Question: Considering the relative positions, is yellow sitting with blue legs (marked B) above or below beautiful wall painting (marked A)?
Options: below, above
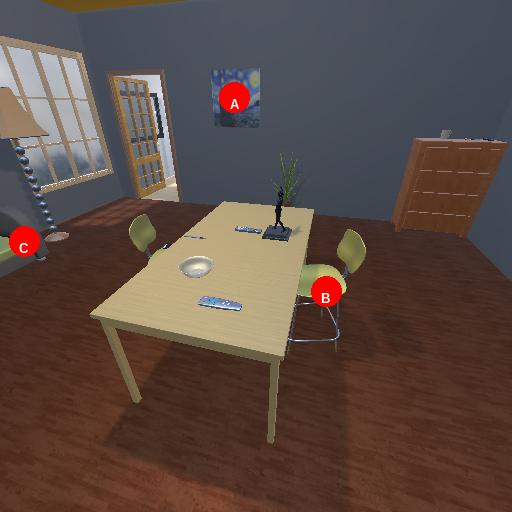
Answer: below